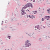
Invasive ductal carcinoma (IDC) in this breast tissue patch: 1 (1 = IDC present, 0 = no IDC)